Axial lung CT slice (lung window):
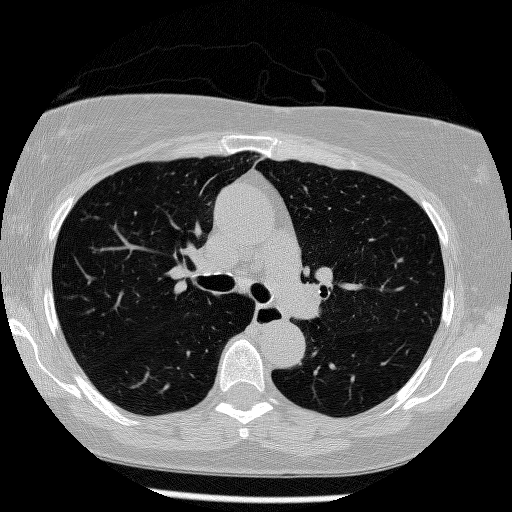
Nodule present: no